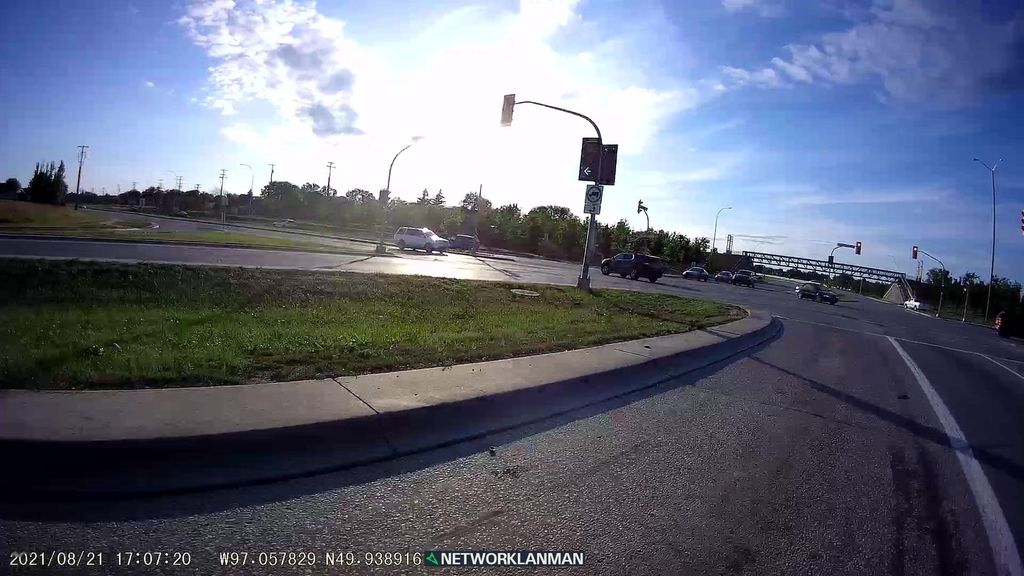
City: winnipeg